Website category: university
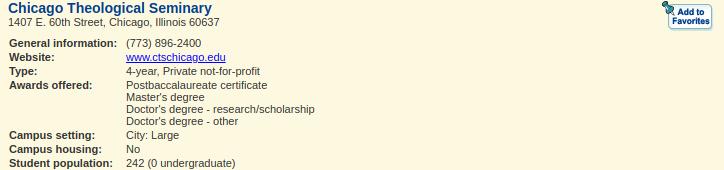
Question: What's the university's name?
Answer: Chicago Theological Seminary

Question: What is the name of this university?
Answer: Chicago Theological Seminary

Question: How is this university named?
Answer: Chicago Theological Seminary

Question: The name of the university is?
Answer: Chicago Theological Seminary

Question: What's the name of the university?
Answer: Chicago Theological Seminary

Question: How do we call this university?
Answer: Chicago Theological Seminary

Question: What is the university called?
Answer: Chicago Theological Seminary

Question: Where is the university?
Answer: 1407 E. 60th Street, Chicago, Illinois 60637

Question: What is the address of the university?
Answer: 1407 E. 60th Street, Chicago, Illinois 60637

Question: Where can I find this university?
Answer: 1407 E. 60th Street, Chicago, Illinois 60637

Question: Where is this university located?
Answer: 1407 E. 60th Street, Chicago, Illinois 60637

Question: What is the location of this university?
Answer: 1407 E. 60th Street, Chicago, Illinois 60637

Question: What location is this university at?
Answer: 1407 E. 60th Street, Chicago, Illinois 60637

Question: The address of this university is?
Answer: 1407 E. 60th Street, Chicago, Illinois 60637

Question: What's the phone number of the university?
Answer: (773) 896-2400

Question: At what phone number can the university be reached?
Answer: (773) 896-2400

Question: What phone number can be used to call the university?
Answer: (773) 896-2400

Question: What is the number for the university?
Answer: (773) 896-2400

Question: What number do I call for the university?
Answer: (773) 896-2400

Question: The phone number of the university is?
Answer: (773) 896-2400

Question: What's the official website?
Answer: www.ctschicago.edu

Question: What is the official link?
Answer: www.ctschicago.edu

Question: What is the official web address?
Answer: www.ctschicago.edu

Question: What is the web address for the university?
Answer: www.ctschicago.edu

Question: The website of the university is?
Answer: www.ctschicago.edu

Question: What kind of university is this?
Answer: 4-year, Private not-for-profit

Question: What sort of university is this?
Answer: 4-year, Private not-for-profit

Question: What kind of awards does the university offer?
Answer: Postbaccalaureate certificate Master's degree Doctor's degree - research/scholarship Doctor's degree - other

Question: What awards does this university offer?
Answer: Postbaccalaureate certificate Master's degree Doctor's degree - research/scholarship Doctor's degree - other

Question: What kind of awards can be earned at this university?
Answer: Postbaccalaureate certificate Master's degree Doctor's degree - research/scholarship Doctor's degree - other

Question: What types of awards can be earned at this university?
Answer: Postbaccalaureate certificate Master's degree Doctor's degree - research/scholarship Doctor's degree - other

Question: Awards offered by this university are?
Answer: Postbaccalaureate certificate Master's degree Doctor's degree - research/scholarship Doctor's degree - other

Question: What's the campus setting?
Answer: City: Large

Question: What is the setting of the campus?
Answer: City: Large

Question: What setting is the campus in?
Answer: City: Large

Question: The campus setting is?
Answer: City: Large

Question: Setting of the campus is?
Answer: City: Large

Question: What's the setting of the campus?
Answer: City: Large

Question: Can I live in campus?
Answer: No

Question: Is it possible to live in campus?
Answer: No

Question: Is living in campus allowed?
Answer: No

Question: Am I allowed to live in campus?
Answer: No

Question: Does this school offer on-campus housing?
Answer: No

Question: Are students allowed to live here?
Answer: No

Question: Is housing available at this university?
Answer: No

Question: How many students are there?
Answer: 242 (0 undergraduate)

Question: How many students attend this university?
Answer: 242 (0 undergraduate)

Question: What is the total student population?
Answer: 242 (0 undergraduate)

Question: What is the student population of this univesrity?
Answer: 242 (0 undergraduate)

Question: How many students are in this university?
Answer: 242 (0 undergraduate)

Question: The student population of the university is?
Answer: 242 (0 undergraduate)